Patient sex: M
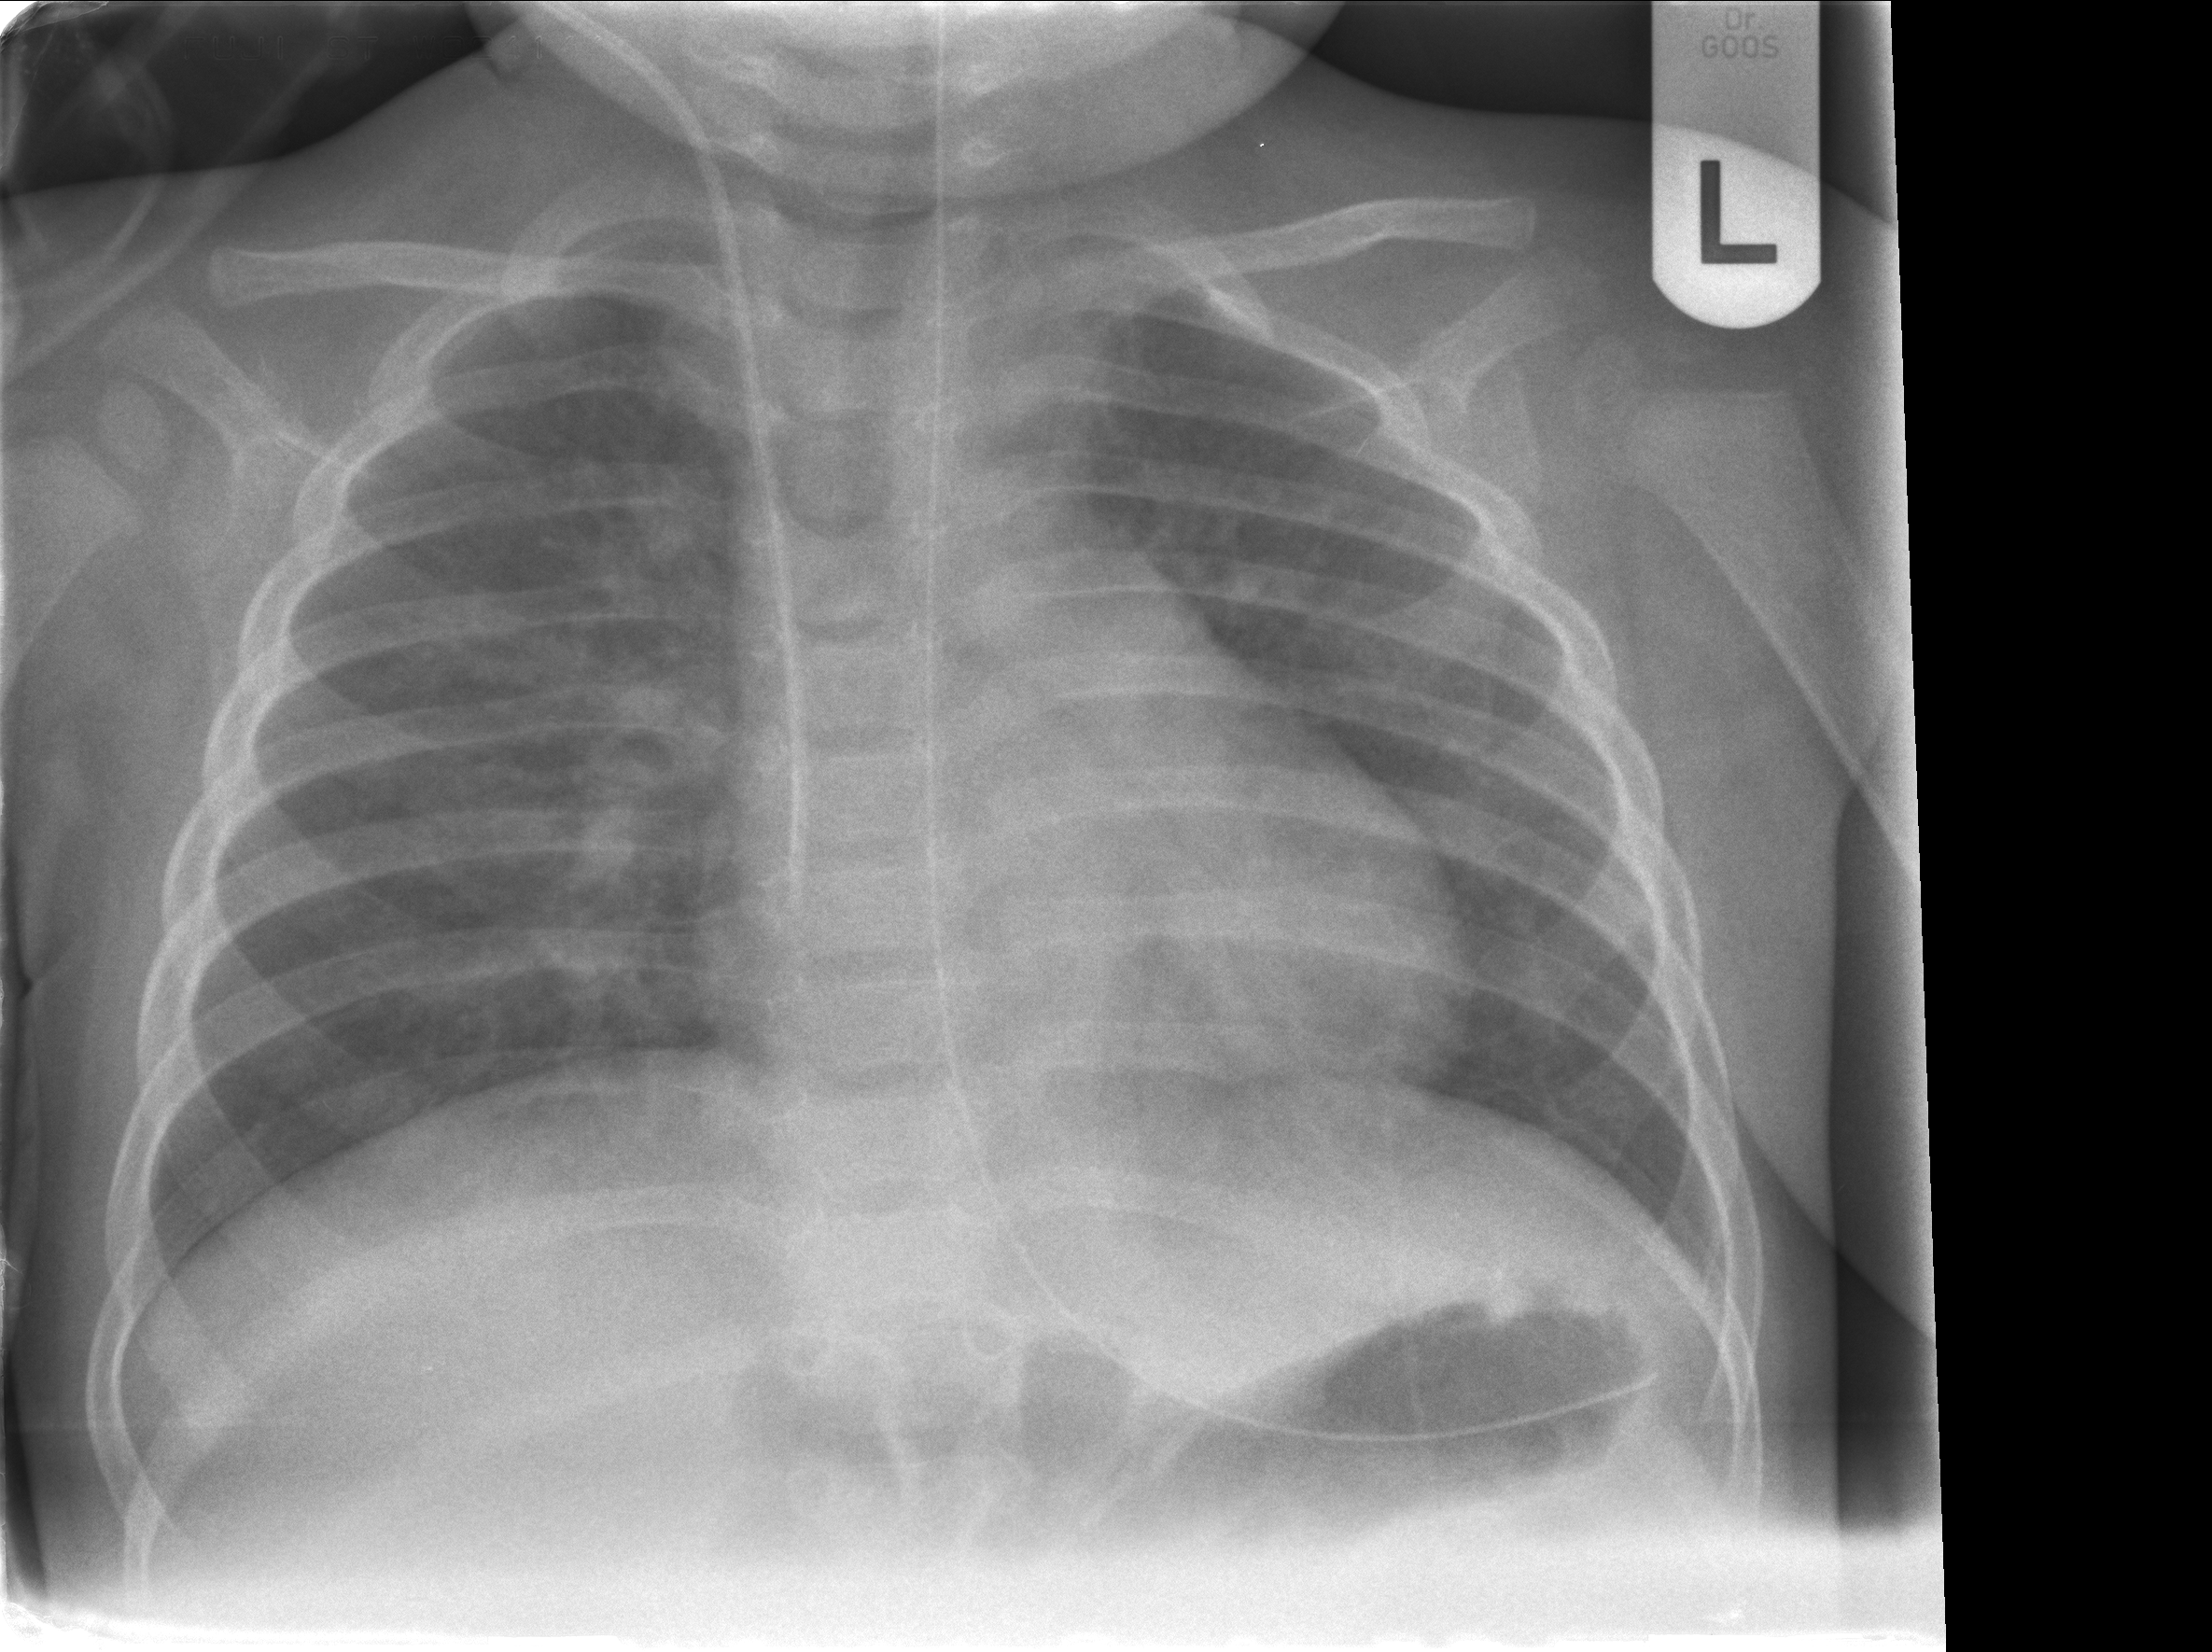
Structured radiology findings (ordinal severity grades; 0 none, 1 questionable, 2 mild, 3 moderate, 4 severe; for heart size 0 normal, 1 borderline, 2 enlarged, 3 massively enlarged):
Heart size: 0
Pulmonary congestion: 0
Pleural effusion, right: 0
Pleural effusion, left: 0
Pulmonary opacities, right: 2
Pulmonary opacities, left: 2
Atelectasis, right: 0
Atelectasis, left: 0